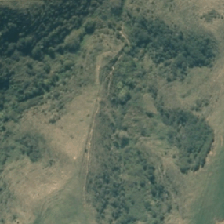
Land cover: grose_broom